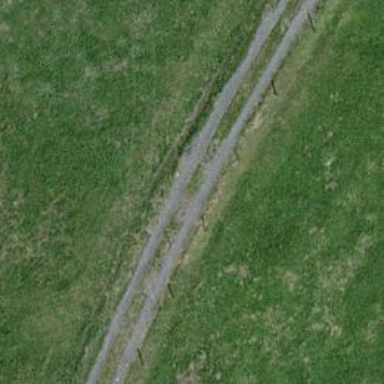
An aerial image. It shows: Grass track with grade3 tracktype.